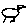
Label: bird